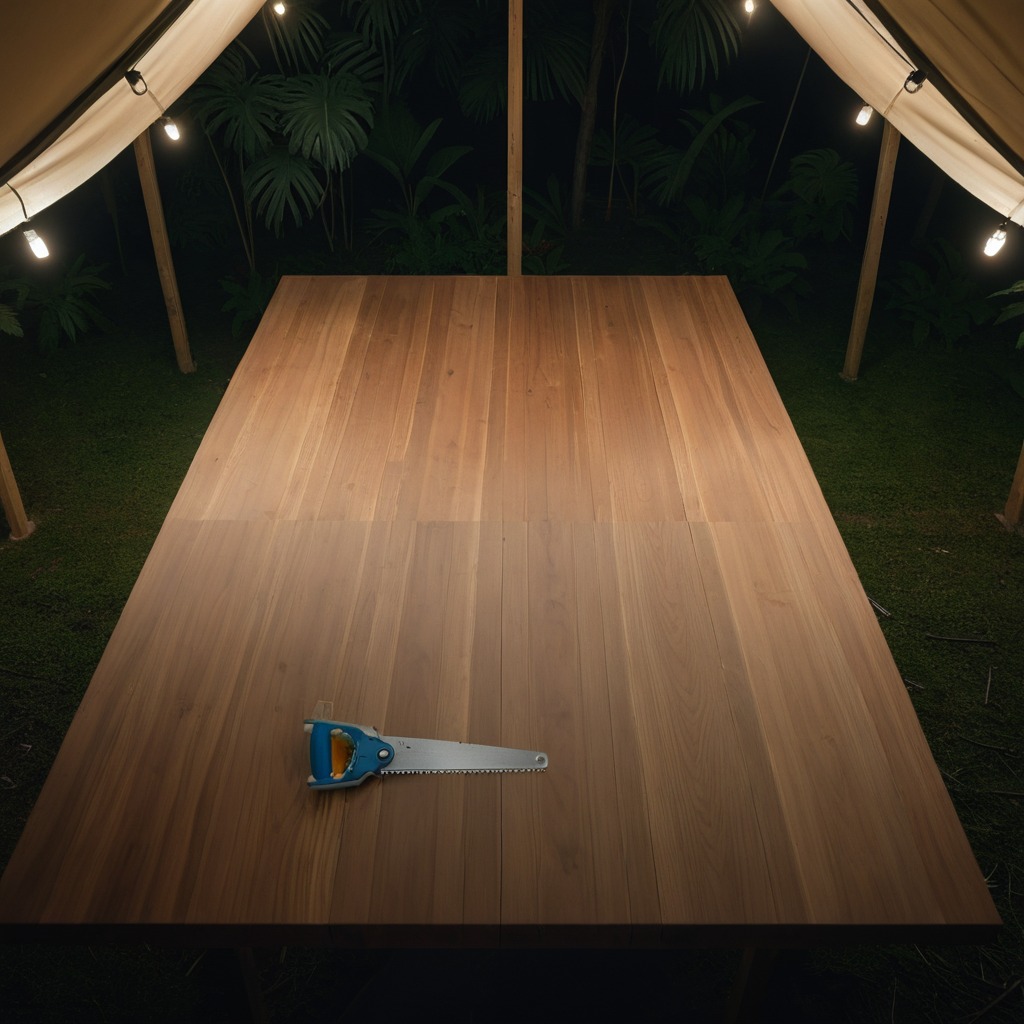
A handheld metal saw is lying on the wooden table.